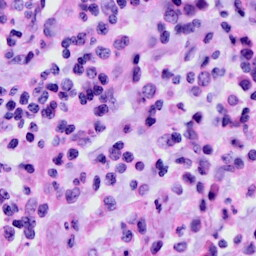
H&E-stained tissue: Cervix